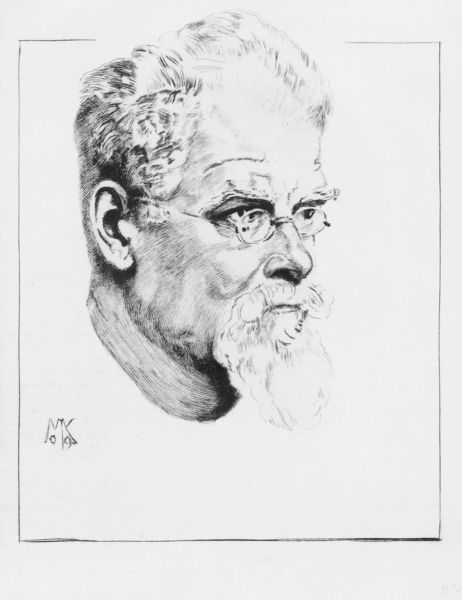
Titel: Selbstbildnis mit Brille
Künstler: Max Klinger
Institution: Leipzig, Museum der bildenden Künste, Graphische Sammlung
Schlagwörter: kopf, mann, weiß, grau, mund, nase, ohr, schwarz, stirn, zeichnung, blick, bart, augen, bärtig, falten, gesicht, rahmen, hals, portrait, porträt, schauen, signatur, haare, augenbrauen, ohren, rechts, man, ernst, streng, brauen, glatze, unterschrift, druck, schraffur, seite, brille, stirnfalten, buschig, wangenknochen, halbprofil, lenbach, teilprofil, n, k, 09